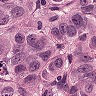
Metastatic tissue present: yes